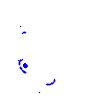
Particle: electron